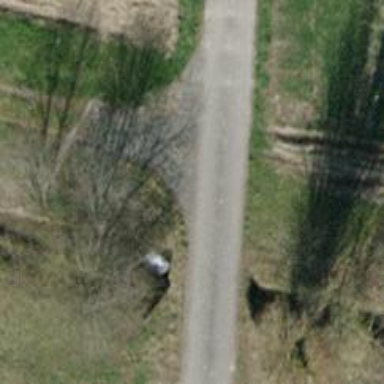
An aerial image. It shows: Track road on bridge.